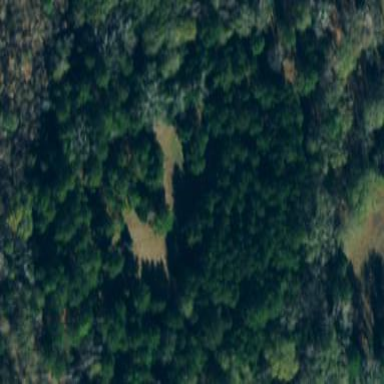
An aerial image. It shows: Evergreen woodland with needle-leaved trees.